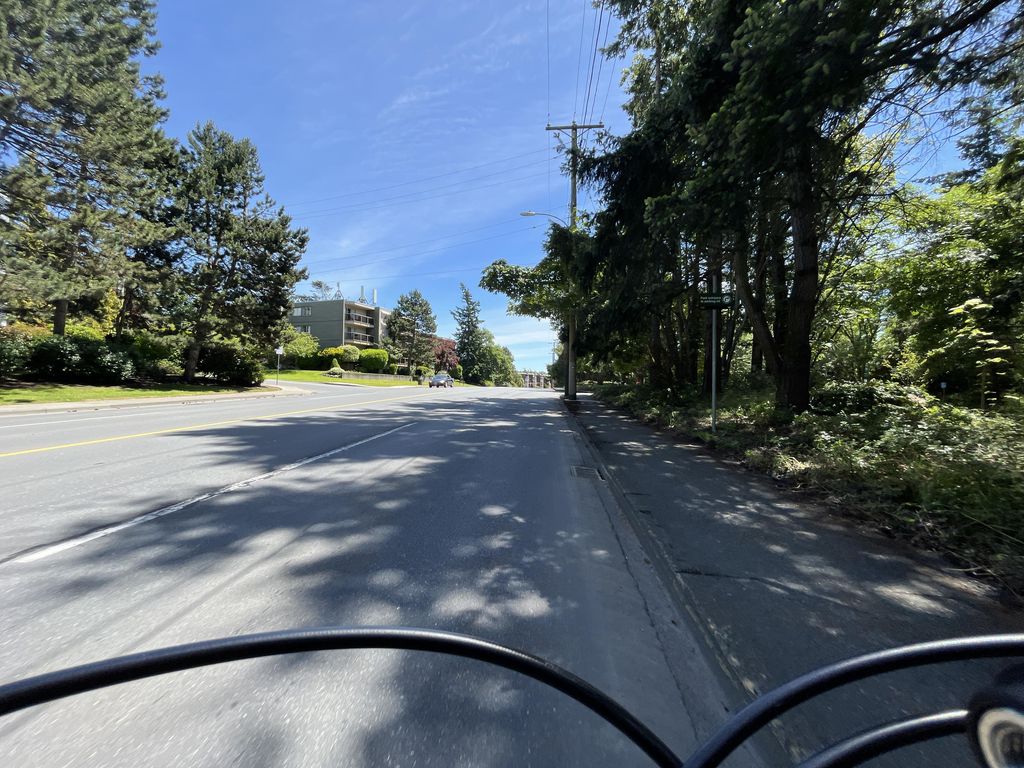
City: victoria